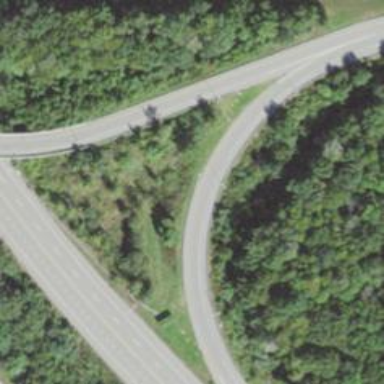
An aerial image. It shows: Trunk link highway with expressway features.